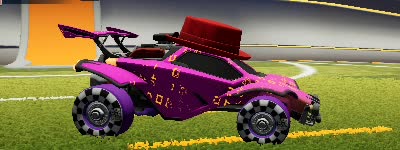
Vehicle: octane